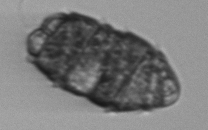
Label: Margalefidinium